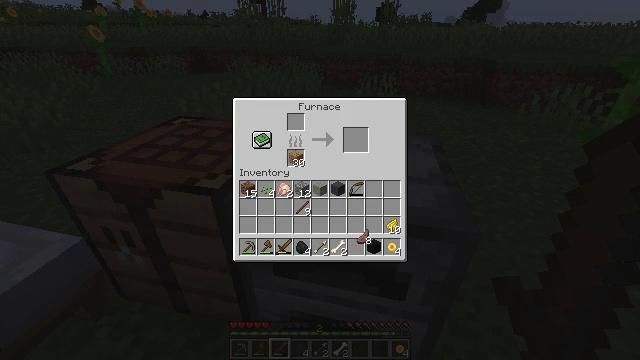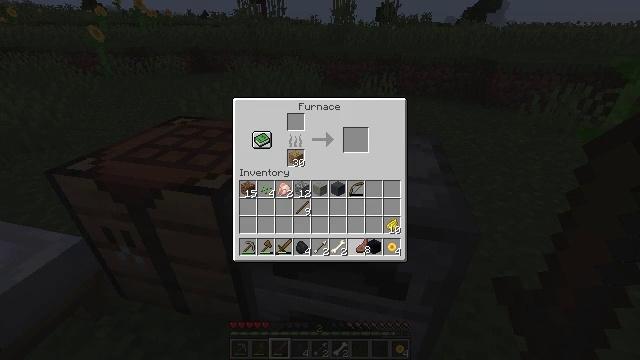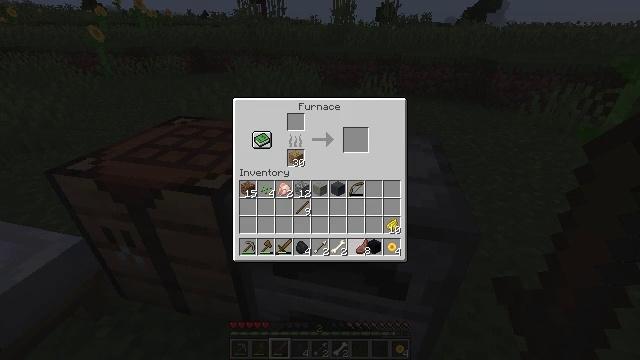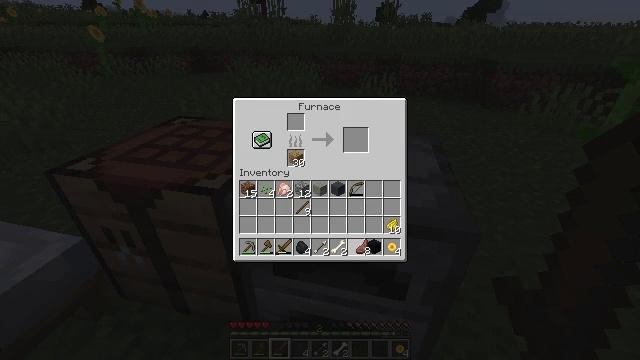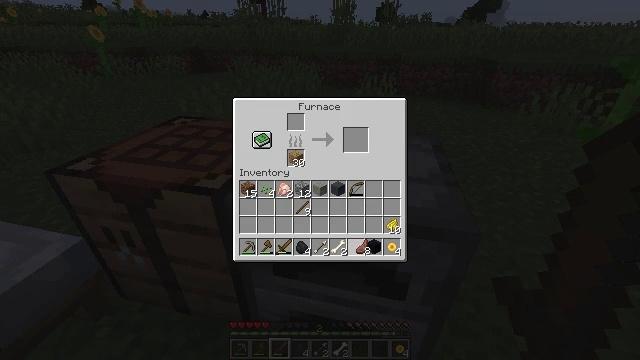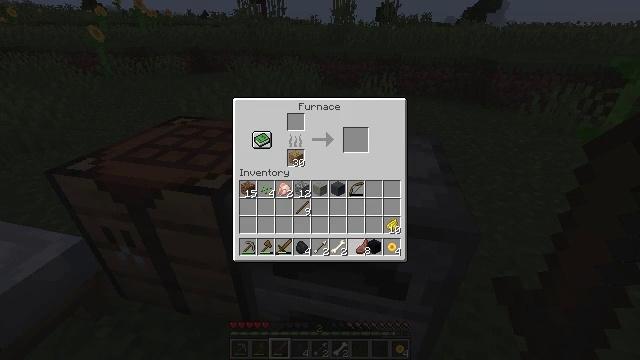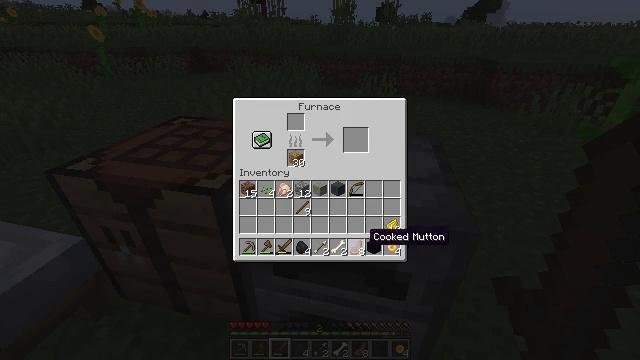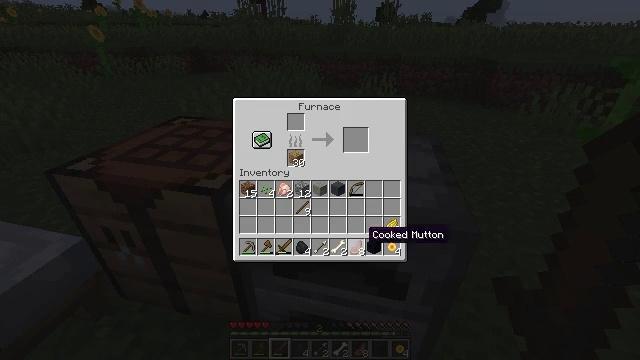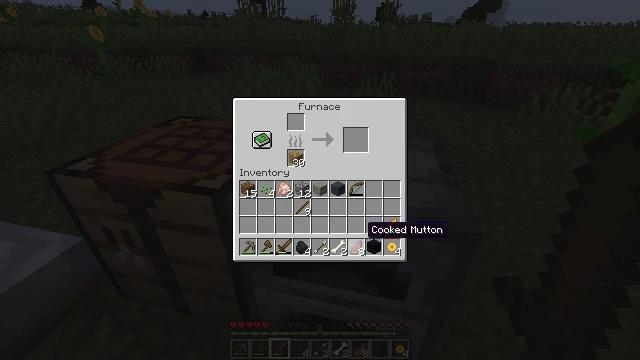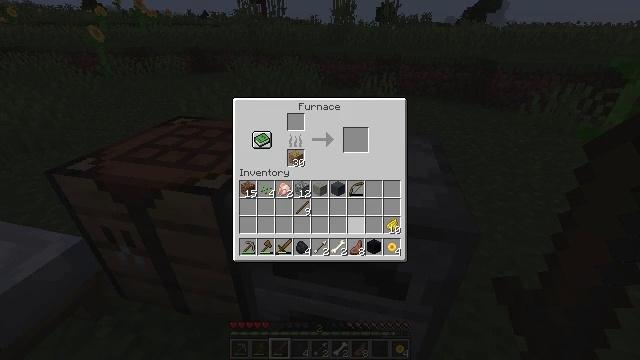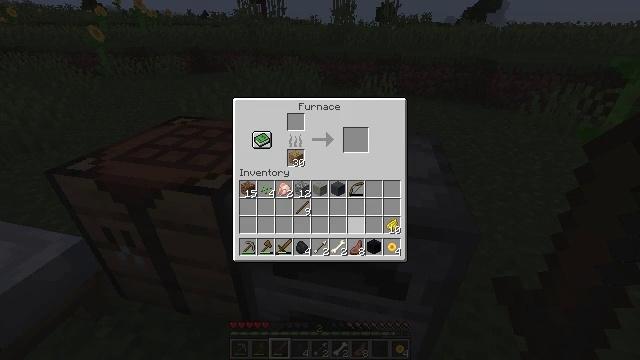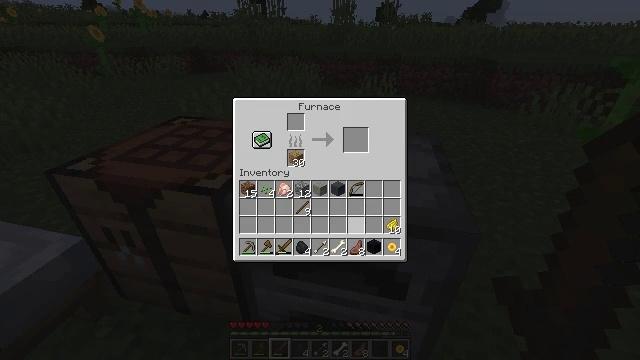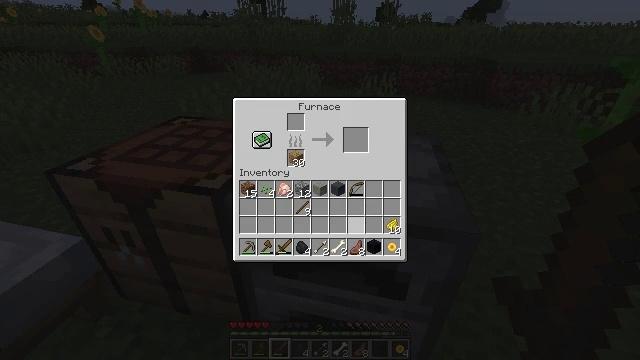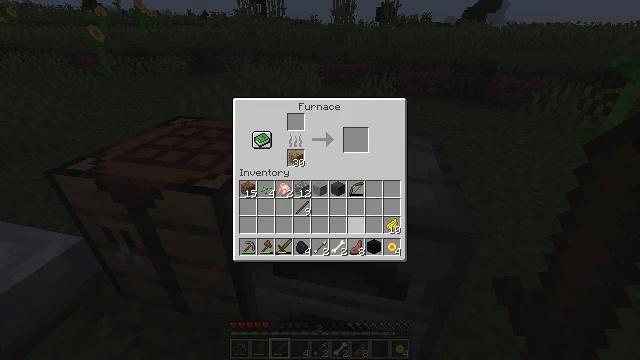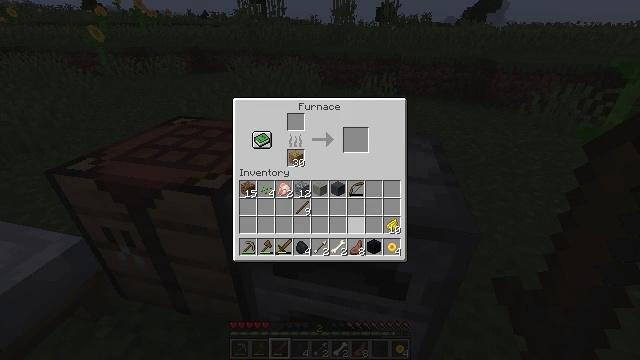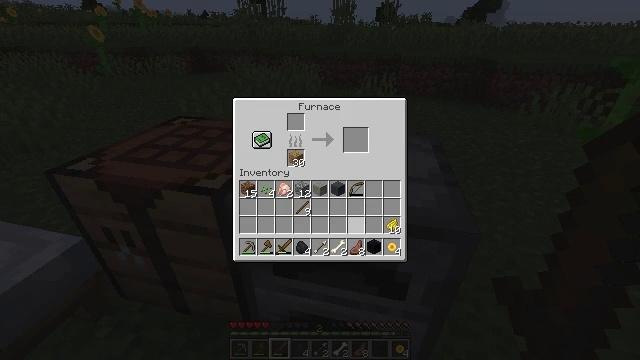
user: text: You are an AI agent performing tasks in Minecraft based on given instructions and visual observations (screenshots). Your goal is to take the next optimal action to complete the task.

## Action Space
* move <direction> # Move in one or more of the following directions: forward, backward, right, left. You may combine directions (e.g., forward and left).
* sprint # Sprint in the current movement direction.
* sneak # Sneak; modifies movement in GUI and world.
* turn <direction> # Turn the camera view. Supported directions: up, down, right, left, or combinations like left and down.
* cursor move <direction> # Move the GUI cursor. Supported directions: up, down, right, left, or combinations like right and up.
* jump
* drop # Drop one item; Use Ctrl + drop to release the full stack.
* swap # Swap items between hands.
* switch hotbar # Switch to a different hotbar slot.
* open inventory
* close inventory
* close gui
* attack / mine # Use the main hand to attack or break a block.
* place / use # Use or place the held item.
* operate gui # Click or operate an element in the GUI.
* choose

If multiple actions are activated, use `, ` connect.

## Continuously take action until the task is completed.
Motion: motion action
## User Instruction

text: Mine the red bed from the ground.
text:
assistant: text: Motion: cursor move down
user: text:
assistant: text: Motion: no_op
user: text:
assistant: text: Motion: no_op
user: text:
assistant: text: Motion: operate gui
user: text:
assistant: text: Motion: operate gui
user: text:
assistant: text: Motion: no_op
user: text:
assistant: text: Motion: no_op
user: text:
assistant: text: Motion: no_op
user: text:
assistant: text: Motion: cursor move up
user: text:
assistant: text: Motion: no_op
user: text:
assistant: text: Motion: no_op
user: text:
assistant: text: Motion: no_op
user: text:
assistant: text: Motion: no_op
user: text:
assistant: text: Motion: no_op
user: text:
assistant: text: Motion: no_op
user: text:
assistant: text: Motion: no_op
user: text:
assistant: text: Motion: no_op
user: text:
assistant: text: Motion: no_op
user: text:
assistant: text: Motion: no_op
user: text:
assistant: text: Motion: cursor move left
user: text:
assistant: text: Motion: cursor move left
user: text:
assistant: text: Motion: no_op
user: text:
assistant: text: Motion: no_op
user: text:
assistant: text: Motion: no_op
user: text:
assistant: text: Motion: no_op
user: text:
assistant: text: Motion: no_op
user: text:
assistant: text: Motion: no_op
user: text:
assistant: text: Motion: no_op
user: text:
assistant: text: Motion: no_op
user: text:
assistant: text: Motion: no_op